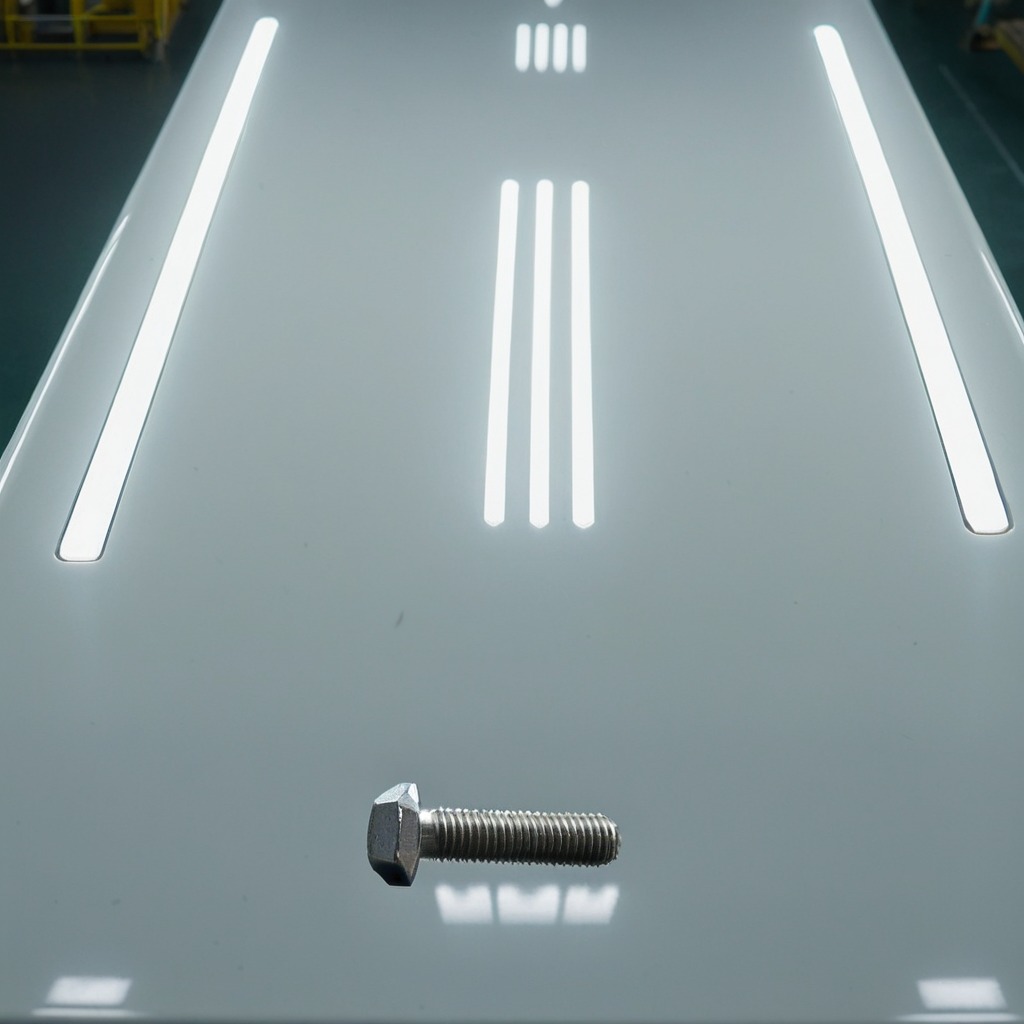
A metal screw is lying on a high-gloss table in a ship maintenance bay industrial lighting.